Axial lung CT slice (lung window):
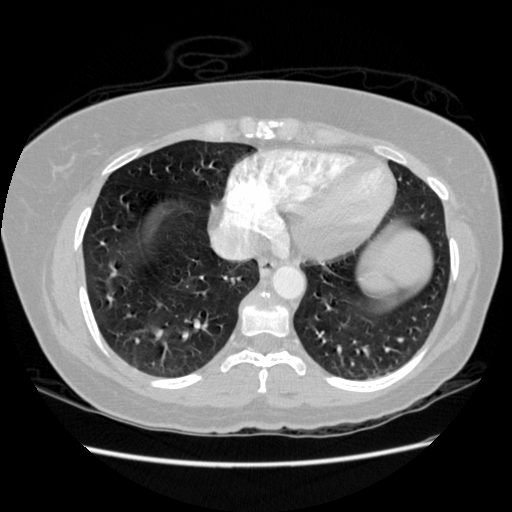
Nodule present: no